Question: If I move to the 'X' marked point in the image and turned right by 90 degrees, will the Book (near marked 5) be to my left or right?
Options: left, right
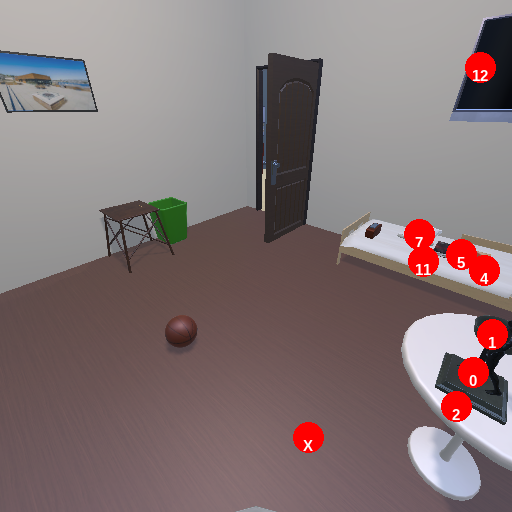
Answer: left